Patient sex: M
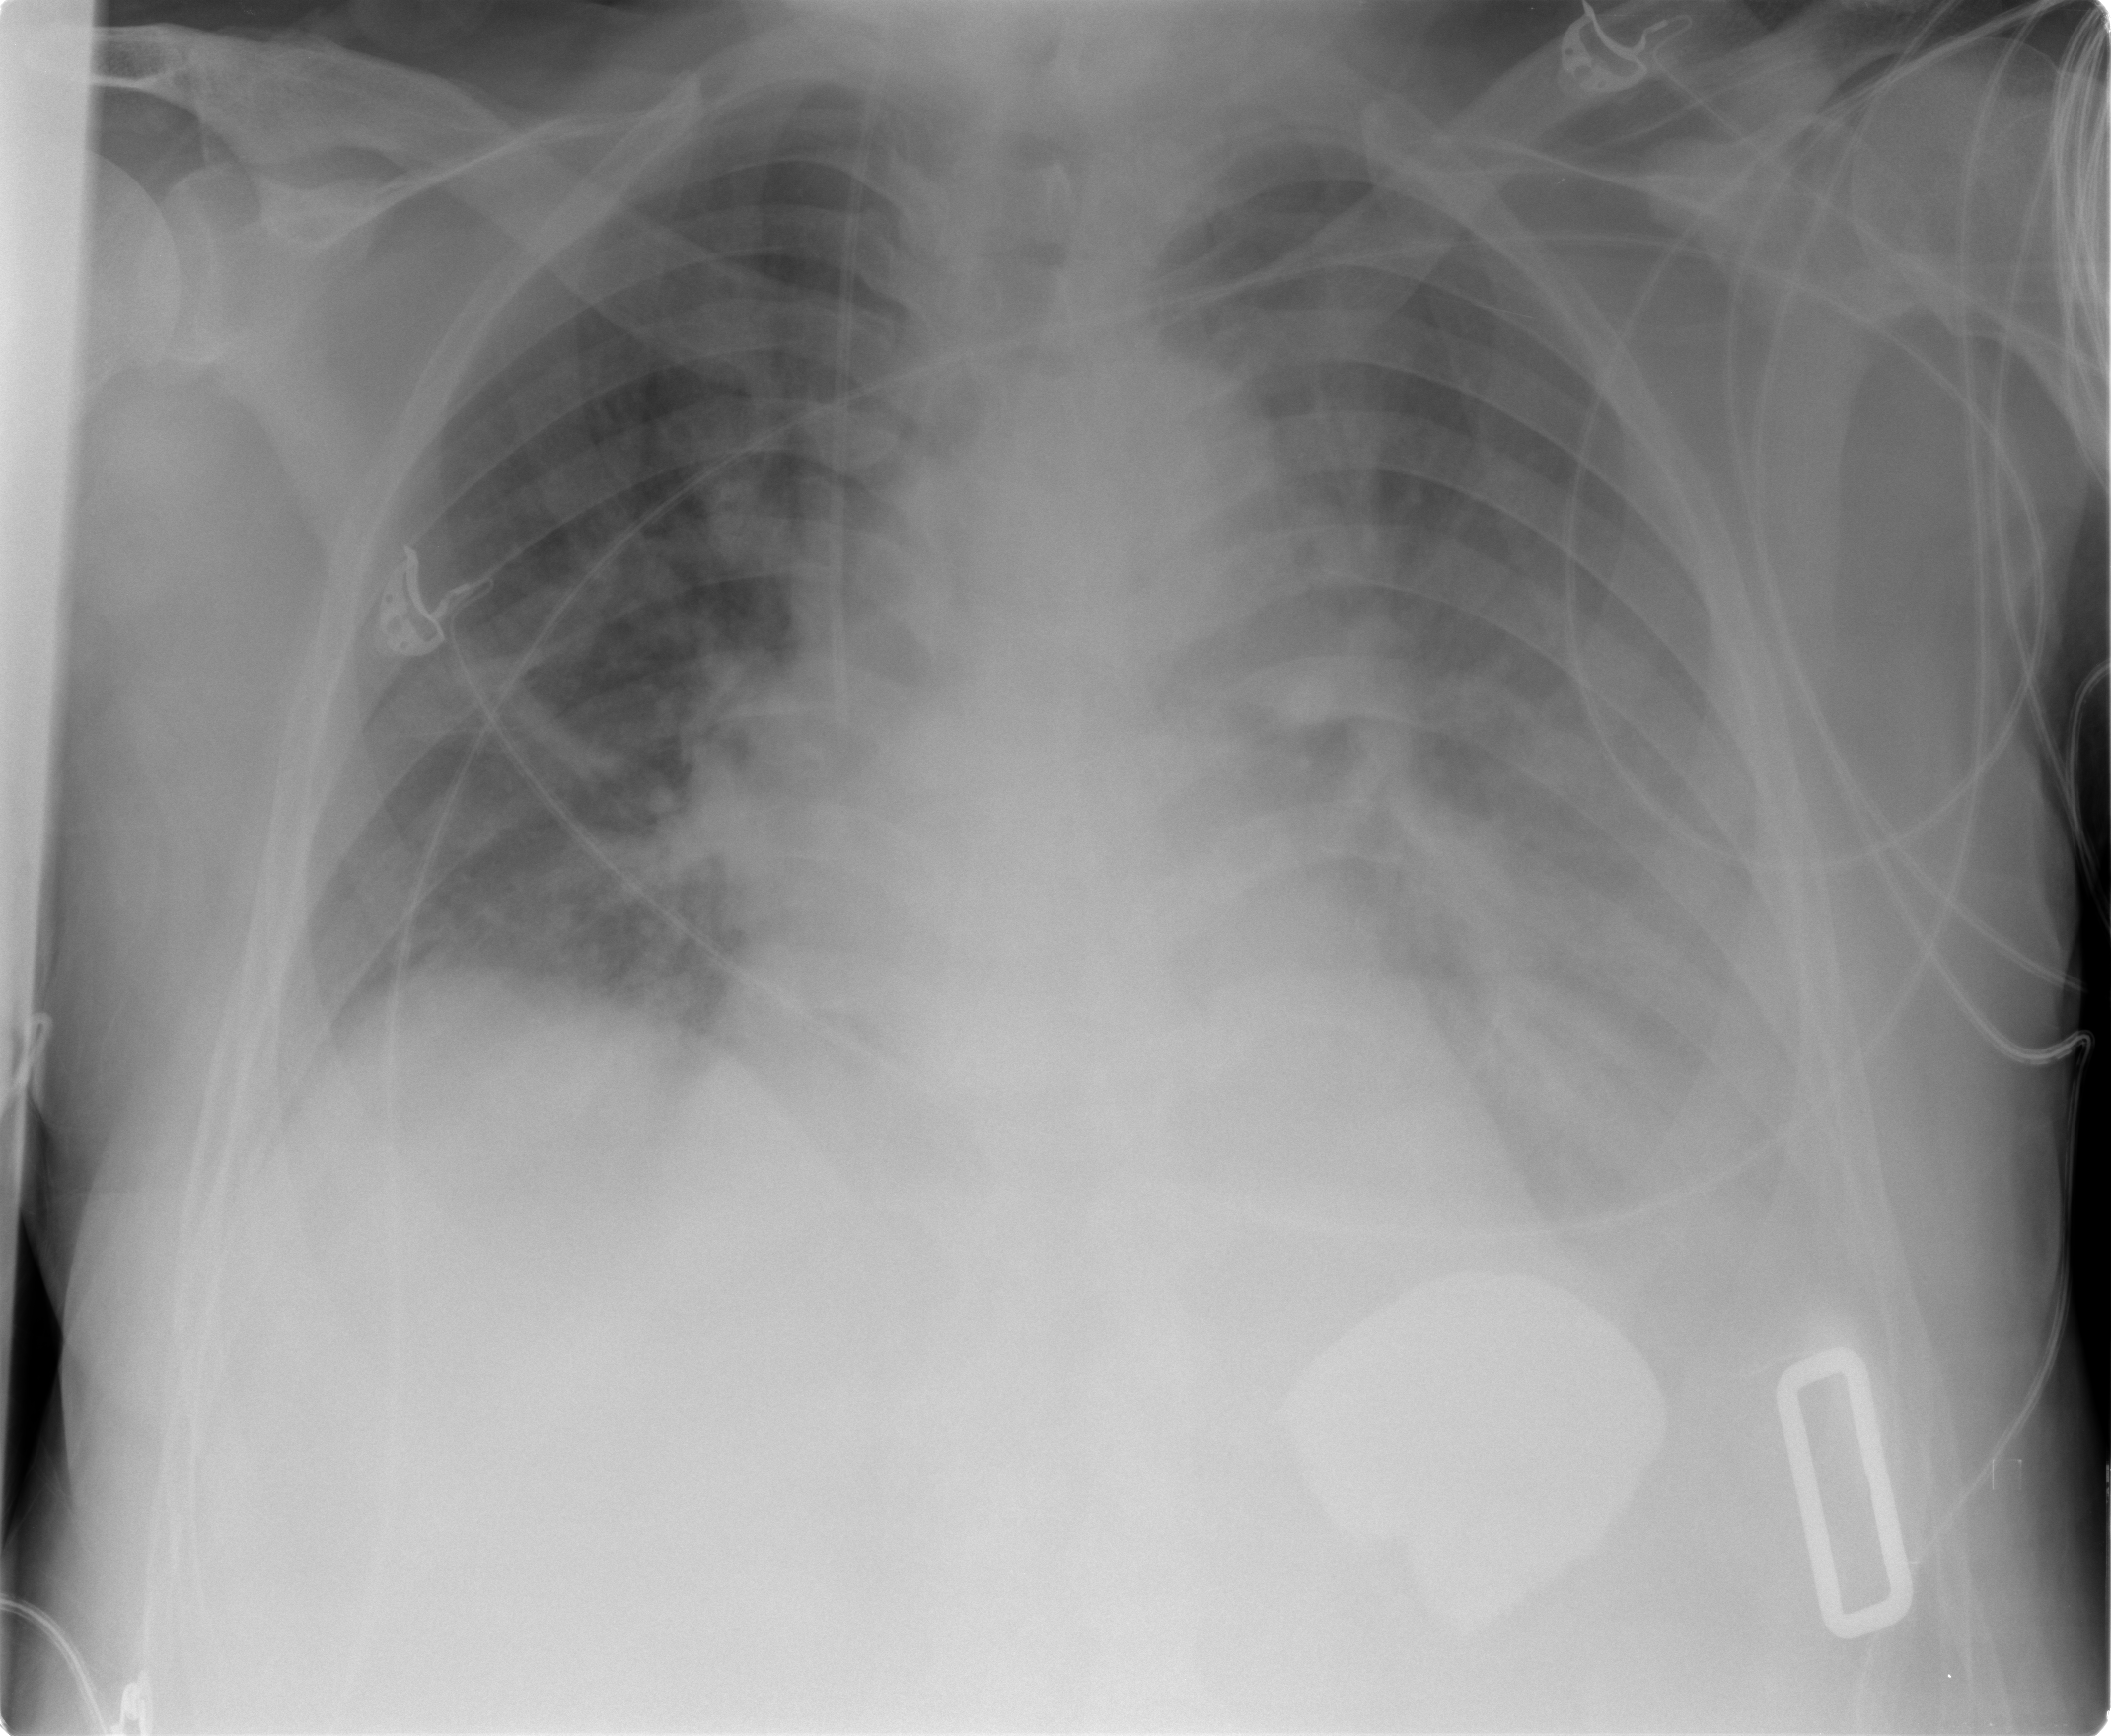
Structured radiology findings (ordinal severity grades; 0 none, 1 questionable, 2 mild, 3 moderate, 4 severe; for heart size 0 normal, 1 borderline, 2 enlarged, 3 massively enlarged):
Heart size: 2
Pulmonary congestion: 2
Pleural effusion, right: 0
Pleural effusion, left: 3
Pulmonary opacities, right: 0
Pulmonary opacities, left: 2
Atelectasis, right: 2
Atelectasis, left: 2